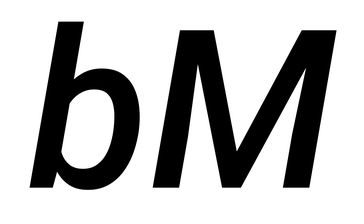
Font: Roboto-Italic_Medium_Italic